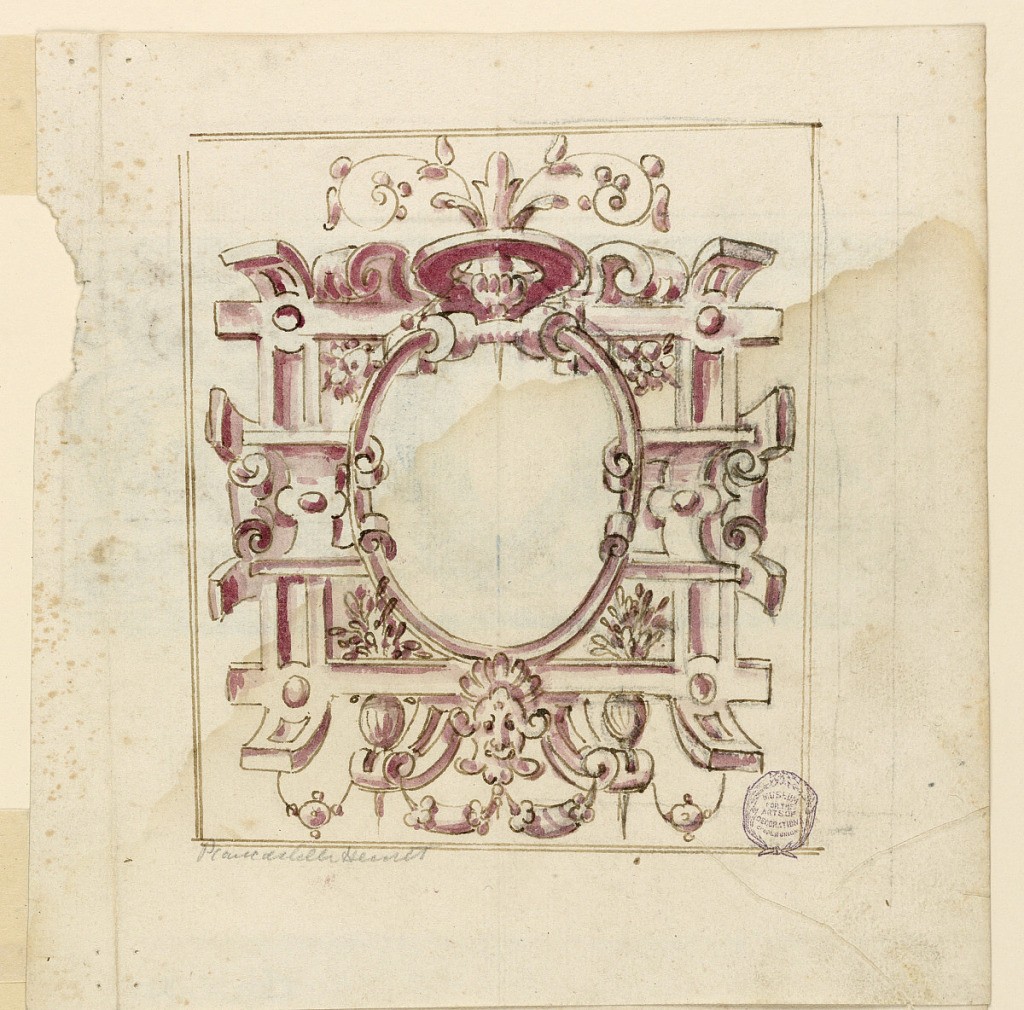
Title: Strapwork Design
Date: early 17th century
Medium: Charcoal, pen and ink, brush and watercolor on paper
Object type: Drawing
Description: Strapwork with florals and a mask surrounds an oval reserve.